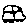
Label: car